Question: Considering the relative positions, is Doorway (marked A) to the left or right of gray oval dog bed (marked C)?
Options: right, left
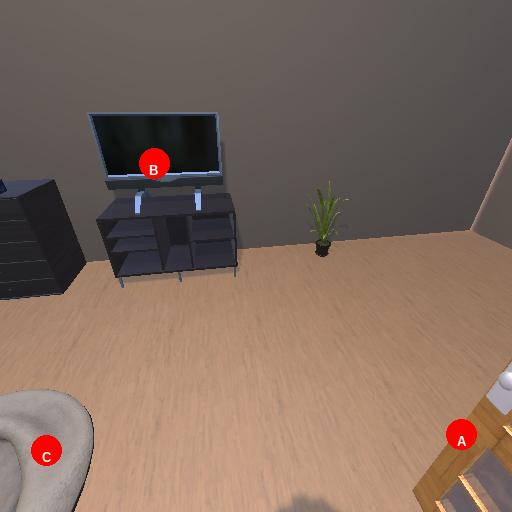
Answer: right